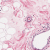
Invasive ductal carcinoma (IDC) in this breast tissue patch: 0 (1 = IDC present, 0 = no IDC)